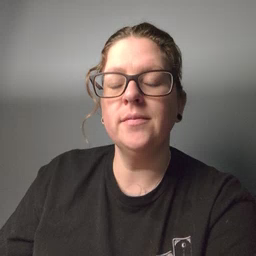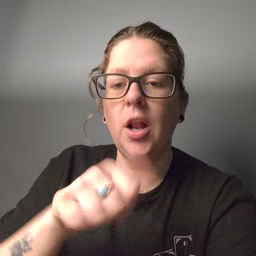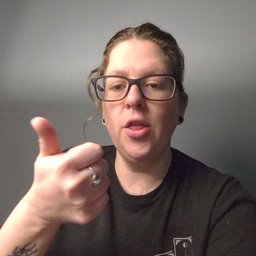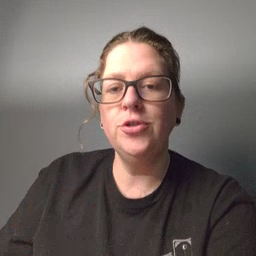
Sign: another